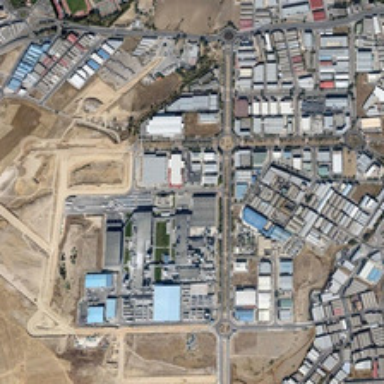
Many buildings and some bareland are in an industrial area .